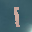
Label: 1